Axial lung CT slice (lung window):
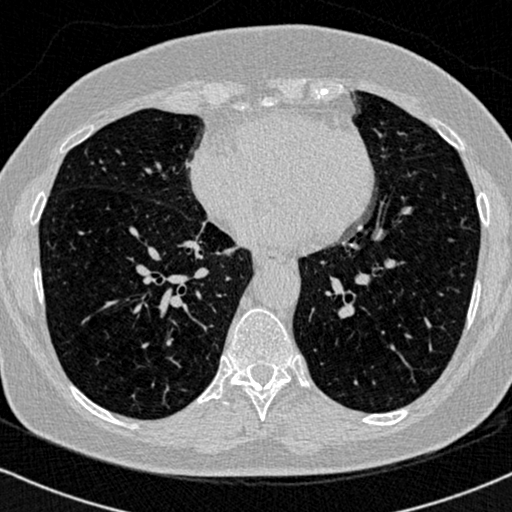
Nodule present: no